Question: Count the number of objects in the diagram.
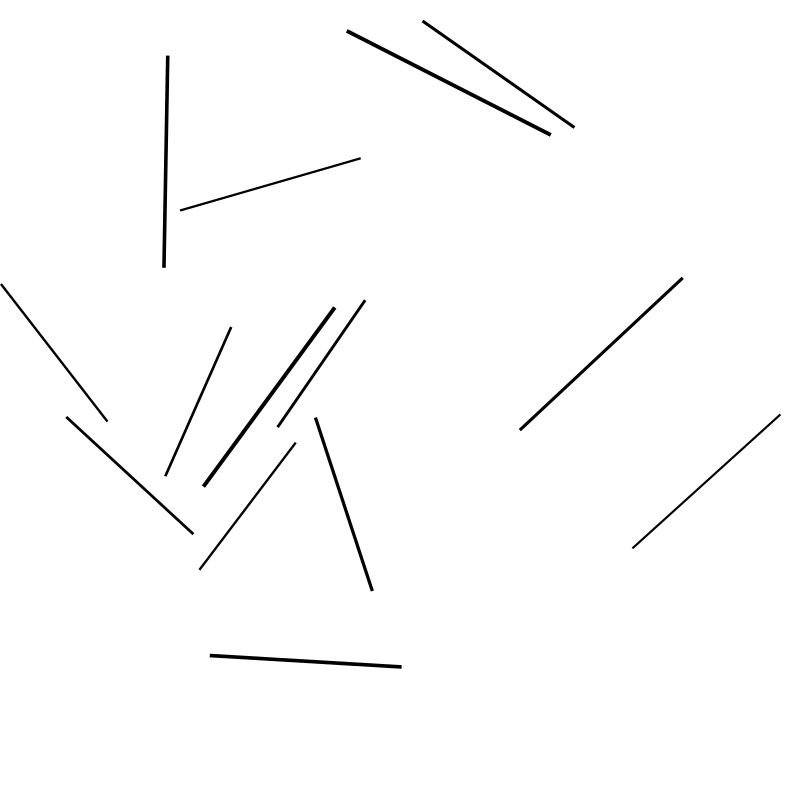
Answer: 14